Question: Is there any way to make the tkinter 'label widget' vertical? Something like this

or is it just simply impossible? I have already look around and can't seems to find how to do it.By the way, i have tried 'orient='vertical'' but 'label widget' doesn't seems to support it.
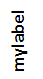
Answer: No, there is no way to display rotated text in the tkinter Label widget.